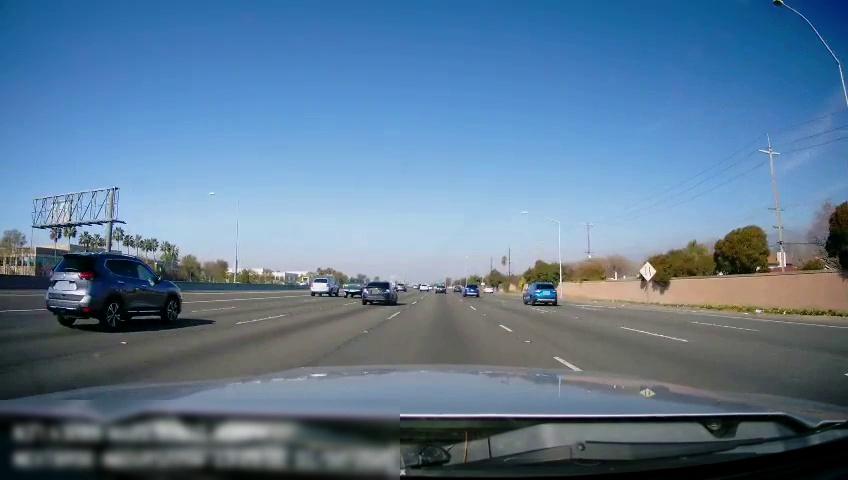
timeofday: Day
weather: Sunny
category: Drivable Space
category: Vehicles | Car
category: Vehicles | SUV
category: Vehicles | SUV
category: Vehicles | SUV
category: Vehicles | SUV
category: Vehicles | SUV
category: Vehicles | Truck
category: Vehicles | Car
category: Vehicles | SUV
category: Lanes | Alternate Lane
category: Lanes | Alternate Lane
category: Lanes | Alternate Lane
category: Lanes | Alternate Lane
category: Lanes | Current Lane
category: Lanes | Alternate Lane
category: Lanes | Alternate Lane
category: Lanes | Alternate Lane
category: Lanes | Alternate Lane
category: Lanes | Alternate Lane
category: Traffic | Signs